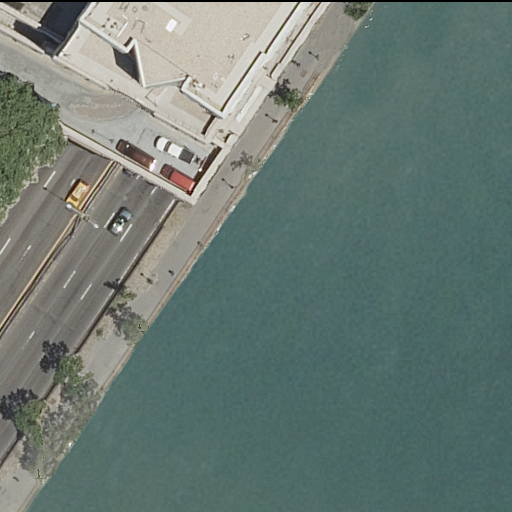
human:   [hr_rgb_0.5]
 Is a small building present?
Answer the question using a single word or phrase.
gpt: yes

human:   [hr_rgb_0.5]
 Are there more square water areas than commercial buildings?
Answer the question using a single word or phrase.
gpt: no

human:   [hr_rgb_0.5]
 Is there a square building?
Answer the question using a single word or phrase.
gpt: no

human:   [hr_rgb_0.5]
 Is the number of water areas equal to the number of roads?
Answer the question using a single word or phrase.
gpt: no

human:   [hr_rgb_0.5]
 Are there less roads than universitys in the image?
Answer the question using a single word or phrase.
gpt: no

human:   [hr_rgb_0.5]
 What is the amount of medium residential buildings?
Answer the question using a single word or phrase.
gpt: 0

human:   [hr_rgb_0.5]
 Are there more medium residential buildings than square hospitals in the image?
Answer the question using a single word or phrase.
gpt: no

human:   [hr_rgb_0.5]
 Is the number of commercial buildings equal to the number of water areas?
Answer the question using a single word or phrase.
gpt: no

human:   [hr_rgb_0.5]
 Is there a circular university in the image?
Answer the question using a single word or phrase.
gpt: no

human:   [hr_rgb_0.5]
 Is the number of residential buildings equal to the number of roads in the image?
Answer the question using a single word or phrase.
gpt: no

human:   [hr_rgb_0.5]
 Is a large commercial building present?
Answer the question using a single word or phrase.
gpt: no

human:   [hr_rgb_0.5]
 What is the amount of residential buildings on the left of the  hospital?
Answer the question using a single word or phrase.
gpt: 0

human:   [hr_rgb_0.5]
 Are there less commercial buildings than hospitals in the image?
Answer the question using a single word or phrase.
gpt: yes

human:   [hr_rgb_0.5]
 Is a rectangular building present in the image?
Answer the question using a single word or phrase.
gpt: yes

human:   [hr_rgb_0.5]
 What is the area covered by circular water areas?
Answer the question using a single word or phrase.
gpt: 0m2

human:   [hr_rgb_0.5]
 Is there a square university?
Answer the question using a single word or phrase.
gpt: no

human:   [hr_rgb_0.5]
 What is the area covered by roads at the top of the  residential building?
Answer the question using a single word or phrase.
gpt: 0m2

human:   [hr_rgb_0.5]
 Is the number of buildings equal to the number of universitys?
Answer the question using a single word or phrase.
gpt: yes

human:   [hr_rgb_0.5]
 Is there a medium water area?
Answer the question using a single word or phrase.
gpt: no

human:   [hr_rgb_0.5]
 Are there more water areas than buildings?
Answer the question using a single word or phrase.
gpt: no

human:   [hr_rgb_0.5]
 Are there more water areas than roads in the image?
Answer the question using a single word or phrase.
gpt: no

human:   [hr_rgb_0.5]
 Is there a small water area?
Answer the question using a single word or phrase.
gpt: no

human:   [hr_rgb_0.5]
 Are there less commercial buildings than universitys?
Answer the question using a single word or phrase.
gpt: yes

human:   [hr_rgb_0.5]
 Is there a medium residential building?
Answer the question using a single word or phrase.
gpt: no

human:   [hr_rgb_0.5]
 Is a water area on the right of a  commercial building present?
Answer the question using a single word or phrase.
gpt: no

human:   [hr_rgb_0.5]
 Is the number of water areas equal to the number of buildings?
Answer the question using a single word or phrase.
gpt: yes

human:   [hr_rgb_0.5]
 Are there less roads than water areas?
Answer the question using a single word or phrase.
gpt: no

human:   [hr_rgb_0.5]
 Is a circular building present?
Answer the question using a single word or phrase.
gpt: no

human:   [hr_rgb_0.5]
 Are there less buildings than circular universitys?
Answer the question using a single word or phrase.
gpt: no

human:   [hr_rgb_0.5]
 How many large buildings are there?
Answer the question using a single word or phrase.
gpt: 0

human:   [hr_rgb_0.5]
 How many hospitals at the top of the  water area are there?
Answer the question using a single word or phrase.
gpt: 1

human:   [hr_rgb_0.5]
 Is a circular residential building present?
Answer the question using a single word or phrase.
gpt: no

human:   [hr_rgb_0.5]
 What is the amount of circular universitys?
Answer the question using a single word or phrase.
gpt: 0

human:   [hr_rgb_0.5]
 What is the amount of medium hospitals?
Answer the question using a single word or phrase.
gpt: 1

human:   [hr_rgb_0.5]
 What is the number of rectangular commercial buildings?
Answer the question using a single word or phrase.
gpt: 0

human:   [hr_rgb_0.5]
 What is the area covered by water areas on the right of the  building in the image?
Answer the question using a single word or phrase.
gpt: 6407m2